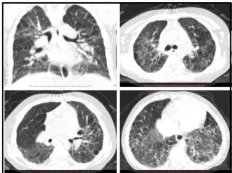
Radiological features during follow-up. (D) CT images showing improvement after prednisone treatment for 3 months.
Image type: radiology (ct)